Field crop: maize
Growth stage: 2
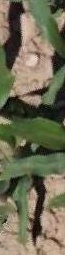
Species: maize